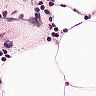
Metastatic tissue present: no